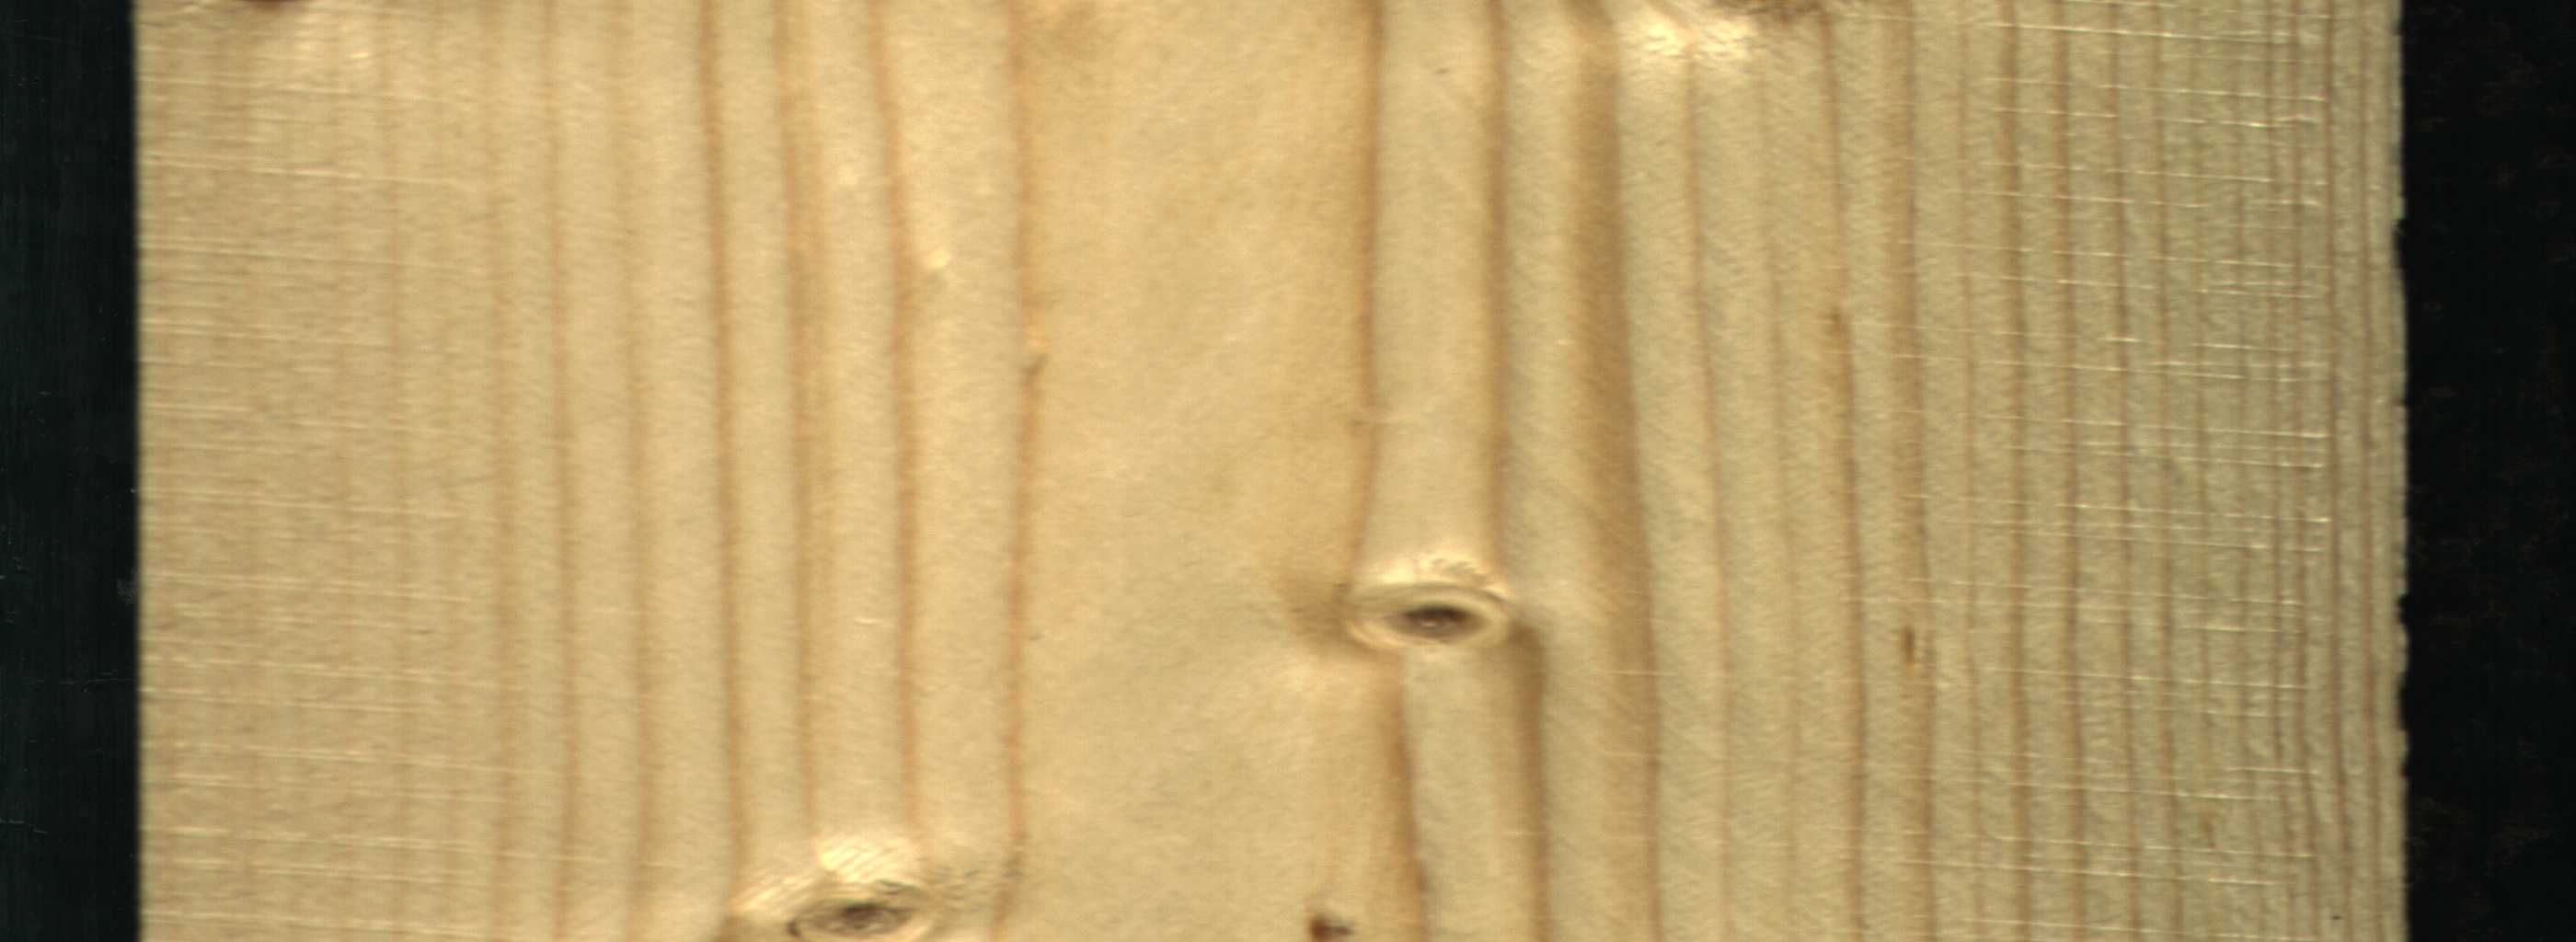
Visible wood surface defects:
Live_Knot
Live_Knot